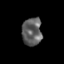
Tissue: skin
Cell type: Epithelial cells
Senescence score: 0.09608
Nuclear area (px): 541
Mean DAPI intensity: 96.383